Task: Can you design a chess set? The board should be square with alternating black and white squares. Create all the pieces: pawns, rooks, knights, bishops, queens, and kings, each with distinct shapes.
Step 1248:
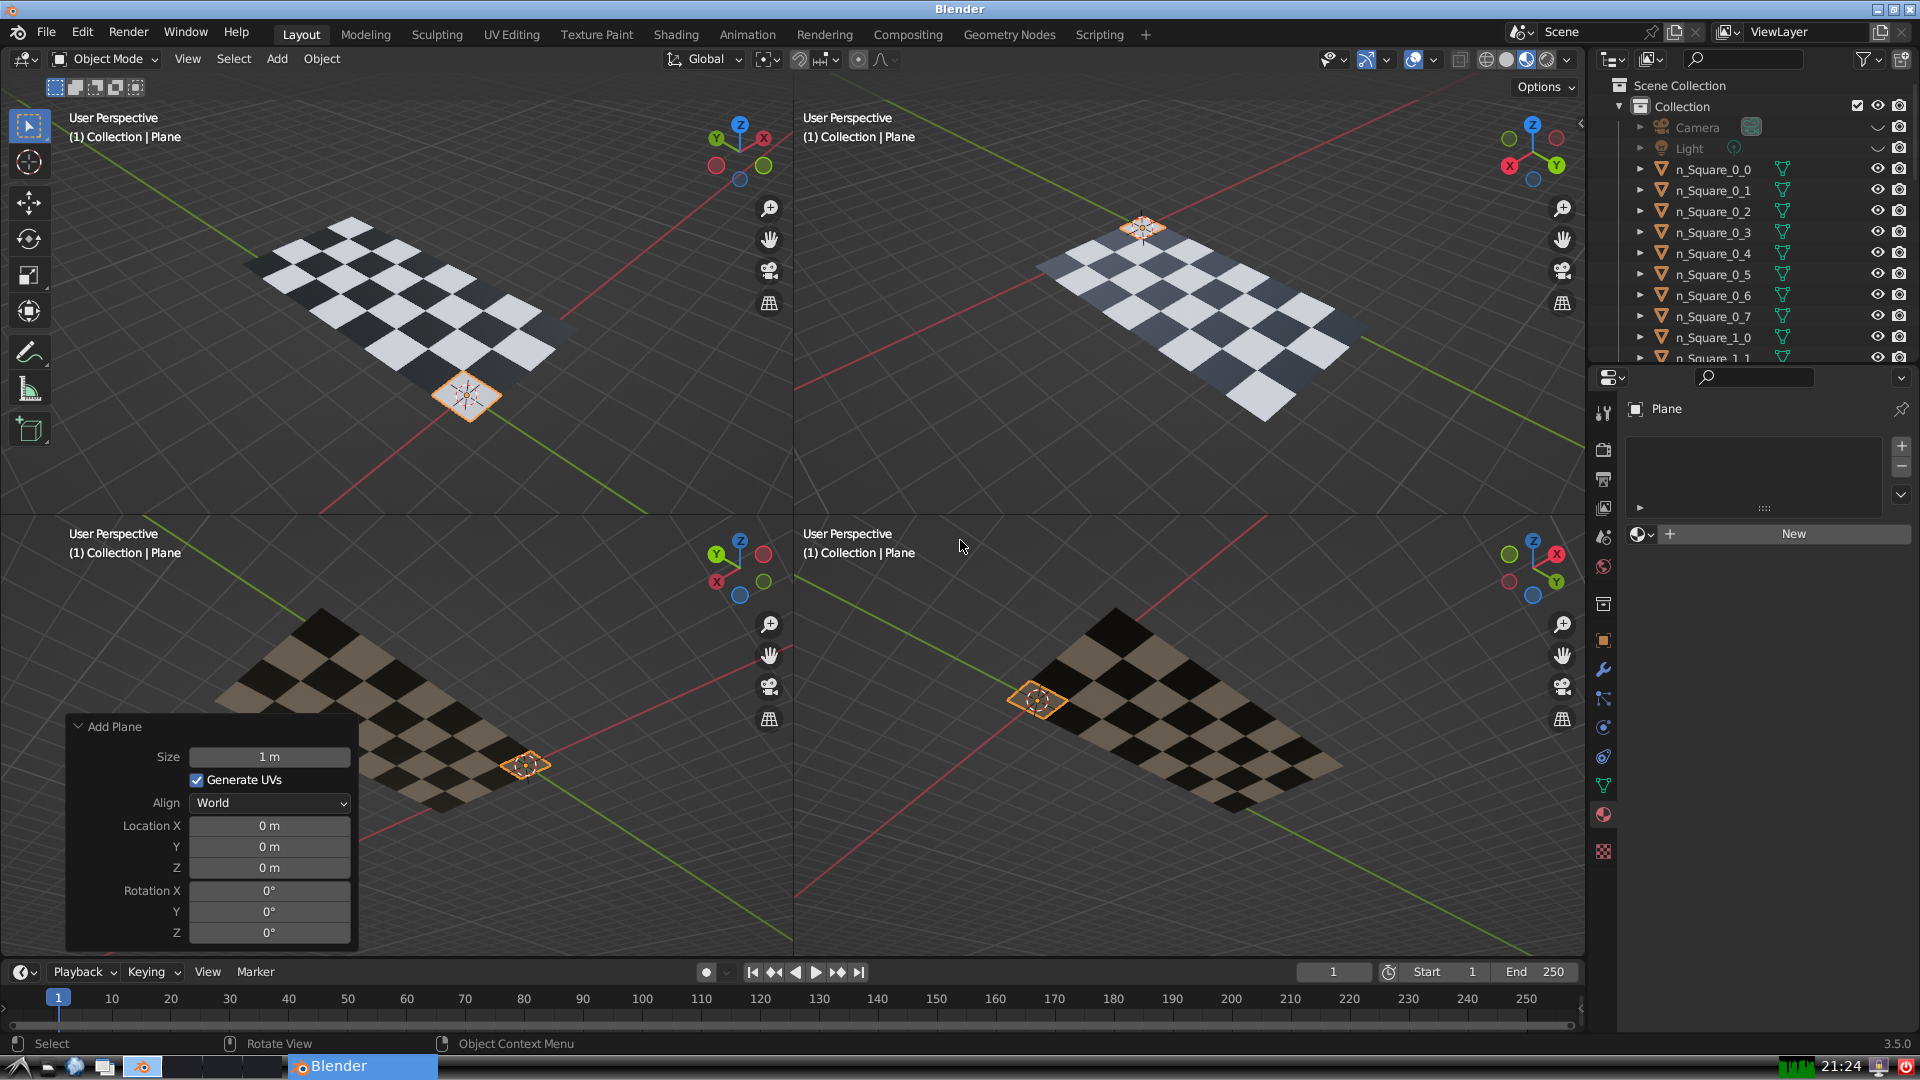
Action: {"mouse_move": [270, 826]}